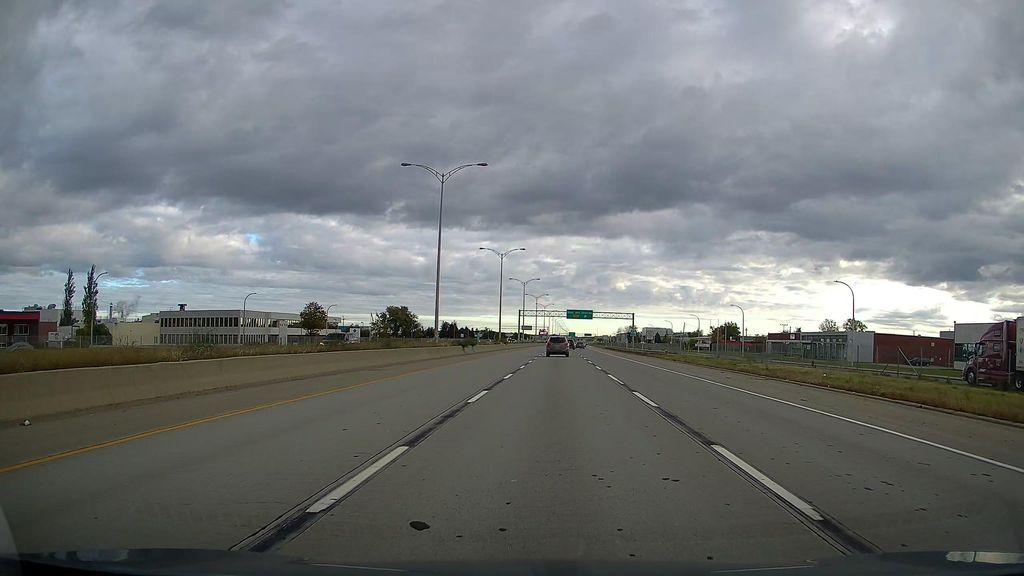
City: montreal